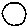
Label: circle